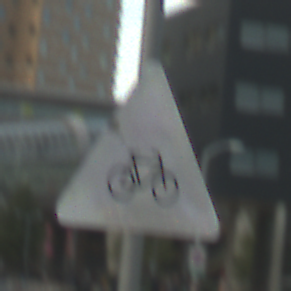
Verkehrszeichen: RadverkehrLinks
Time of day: MorningAfternoon
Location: Outdoor (Urban)
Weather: PartlyCloudy
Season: NotSpecified
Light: Natural